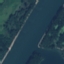
Label: River